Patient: sex F, age 61
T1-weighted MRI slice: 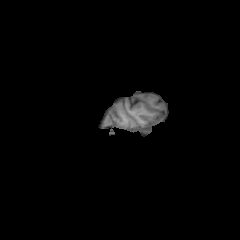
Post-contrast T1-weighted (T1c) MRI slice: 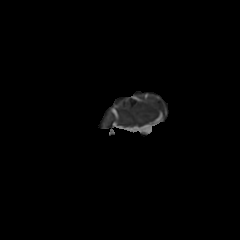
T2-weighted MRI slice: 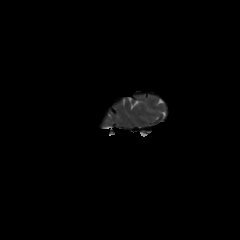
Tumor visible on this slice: no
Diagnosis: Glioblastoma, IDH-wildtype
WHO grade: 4